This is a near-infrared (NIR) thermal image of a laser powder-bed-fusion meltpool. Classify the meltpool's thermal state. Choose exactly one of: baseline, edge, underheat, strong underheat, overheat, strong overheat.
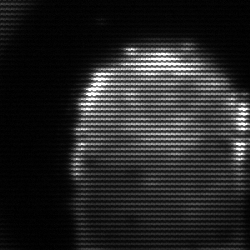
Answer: baseline